Interaction volume radius: 10 \u00c5
Interaction volume height: 15 \u00c5
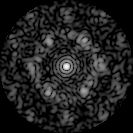
Disorder parameter: 0.6718